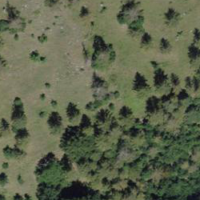
EUNIS habitat code: 23
Species observed at this site:
Colchicum autumnale